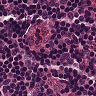
Metastatic tissue present: no